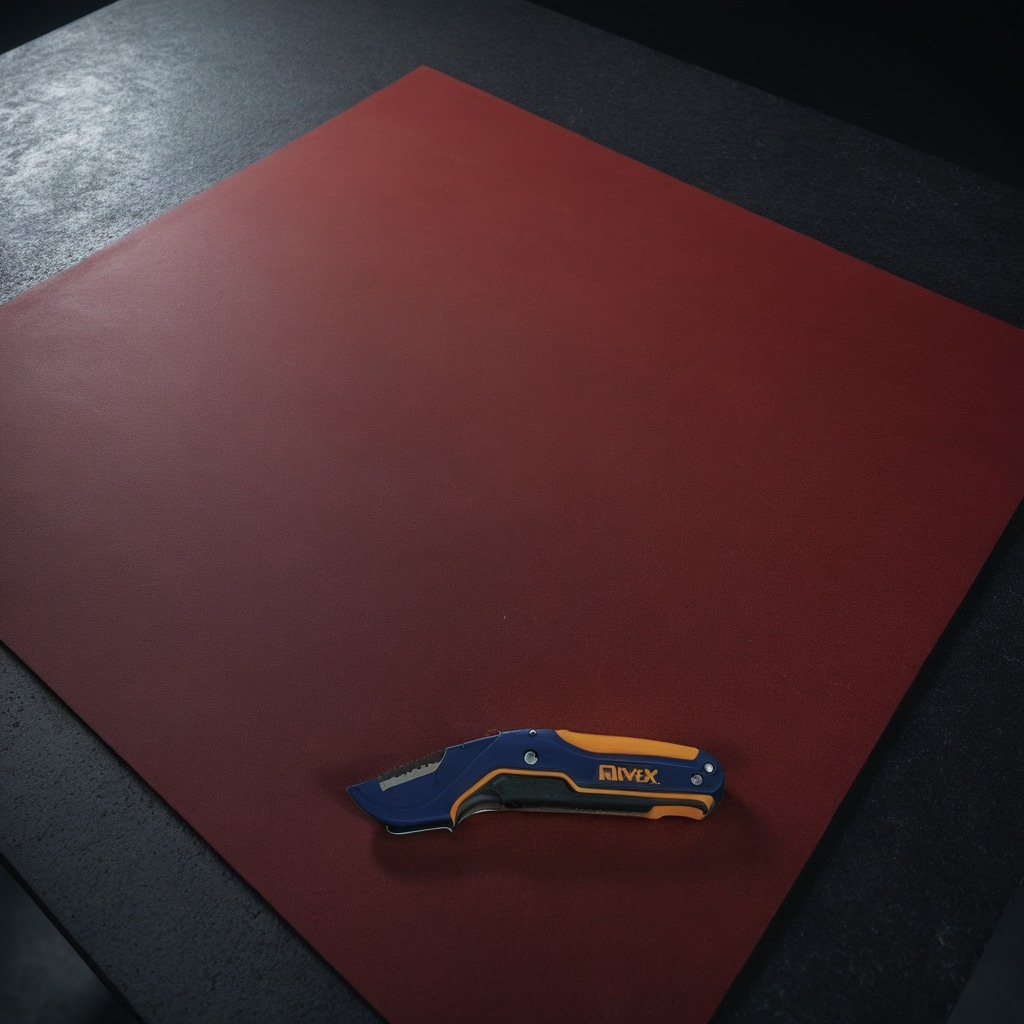
A utility knife lies on the clean granite tabletop covered with a red rubber mat inside a workshop at night dim ambient light soft shadows worn but beneath the mat